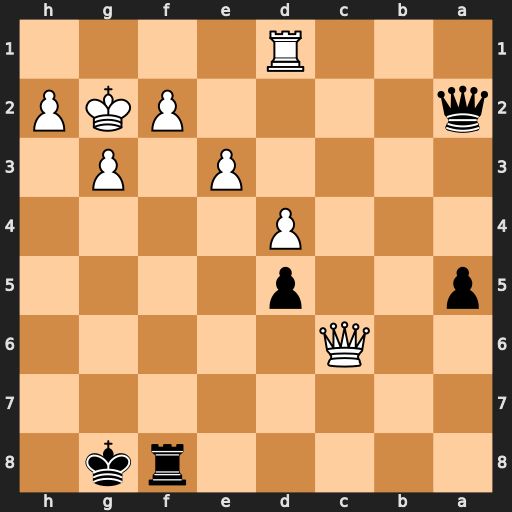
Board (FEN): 5rk1/8/2Q5/p2p4/3P4/4P1P1/q4PKP/3R4
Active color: b
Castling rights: -
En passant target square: -
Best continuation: Rxf2+ Kh3 Rxh2+ Kg4 Qe2+